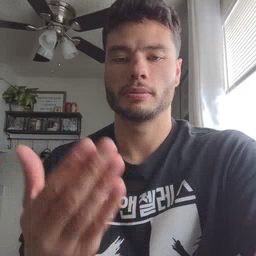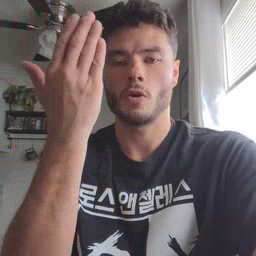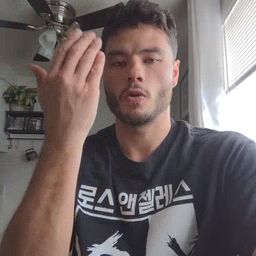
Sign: morning